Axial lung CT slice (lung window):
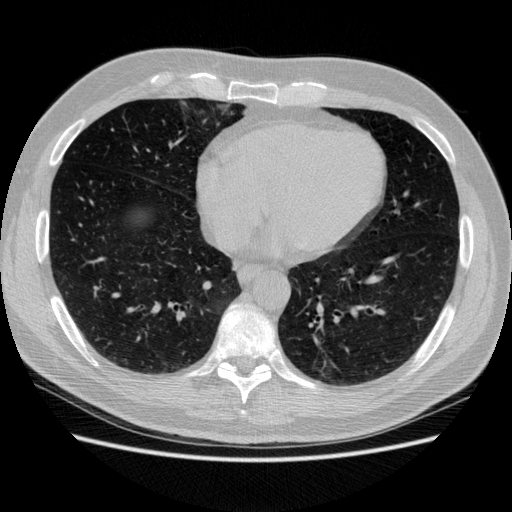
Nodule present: no